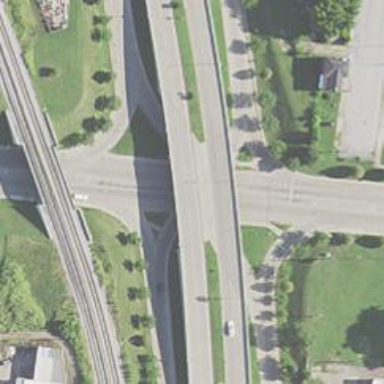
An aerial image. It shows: Trunk link highway.